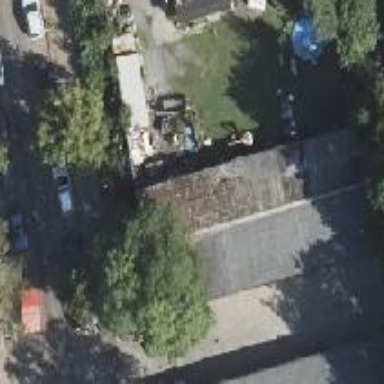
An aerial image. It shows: Garage.